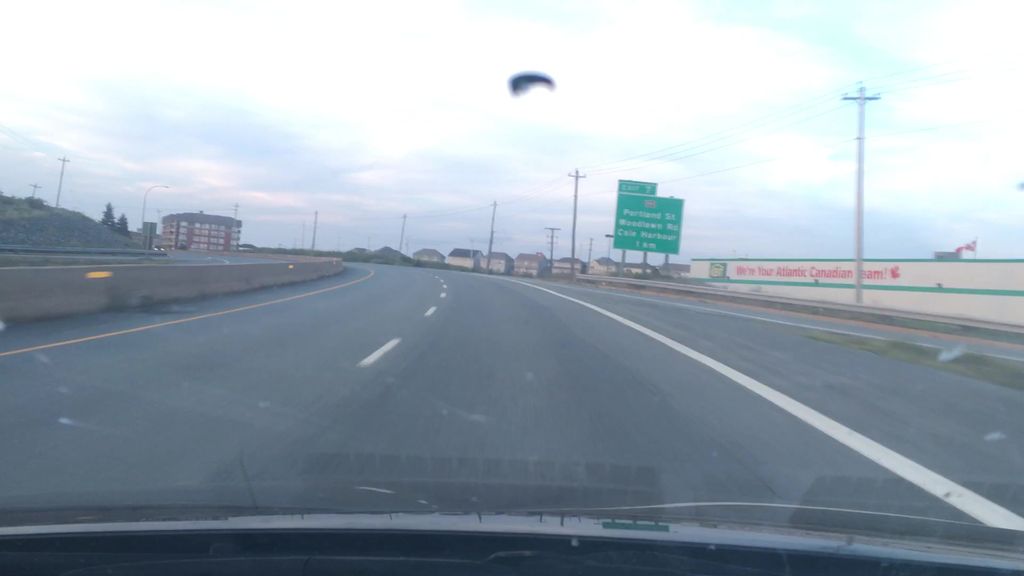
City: halifax